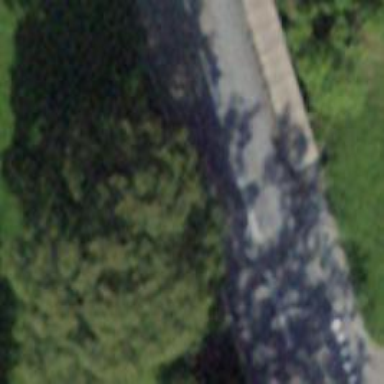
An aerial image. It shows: Secondary road with bridge.